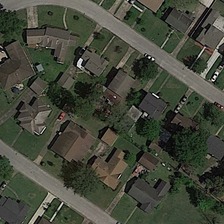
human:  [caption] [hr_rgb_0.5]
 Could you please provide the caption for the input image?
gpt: many orderly buildings and some green trees are in a medium residential area .

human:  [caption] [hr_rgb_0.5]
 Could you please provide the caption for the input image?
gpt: many orderly buildings and some green trees are in a medium residential area .

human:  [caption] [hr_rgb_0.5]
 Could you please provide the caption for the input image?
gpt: a lot of green little flowers beside the house .

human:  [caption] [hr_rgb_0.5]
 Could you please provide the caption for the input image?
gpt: the symmetrical distribution of houses on both sides of the road .

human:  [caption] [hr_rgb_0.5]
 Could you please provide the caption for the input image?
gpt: the symmetrical distribution of houses on both sides of the road .